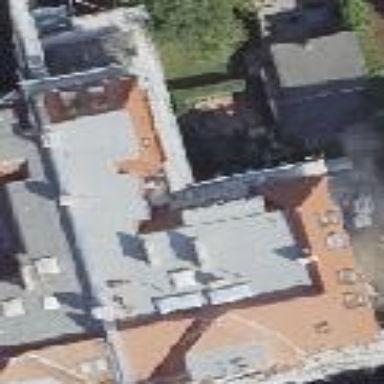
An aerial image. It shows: Kindergarten building.